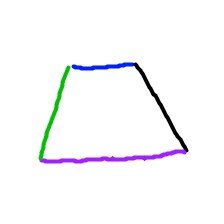
Shape: trapezoid